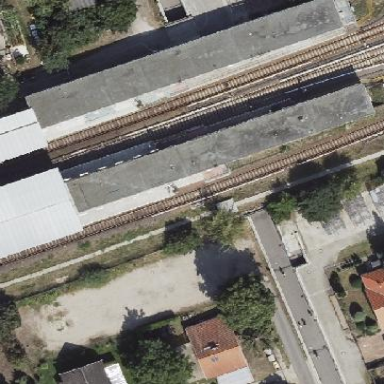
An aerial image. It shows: Train station building with flat roof.